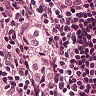
Metastatic tissue present: yes